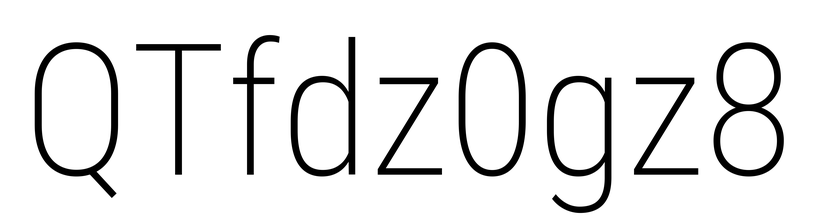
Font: Roboto_Condensed_ExtraLight